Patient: sex F, age 83
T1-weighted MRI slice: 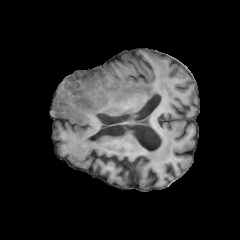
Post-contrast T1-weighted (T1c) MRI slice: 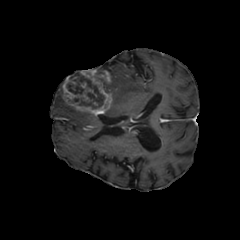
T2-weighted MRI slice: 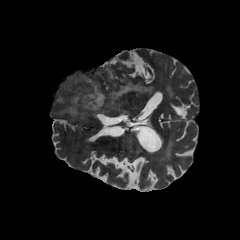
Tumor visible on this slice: yes
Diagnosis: Glioblastoma, IDH-wildtype
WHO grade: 4